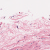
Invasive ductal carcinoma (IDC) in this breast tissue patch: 0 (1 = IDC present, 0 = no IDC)